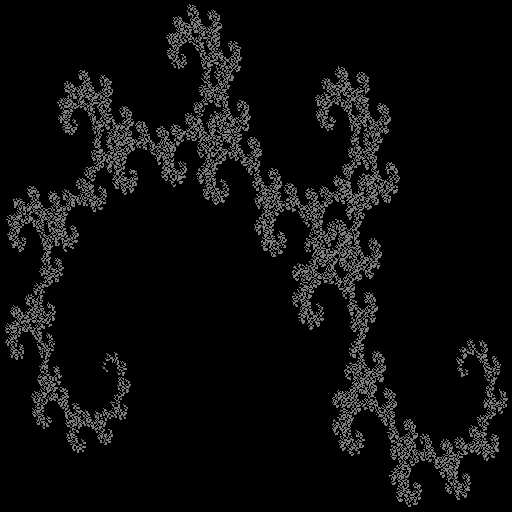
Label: gold_dragon